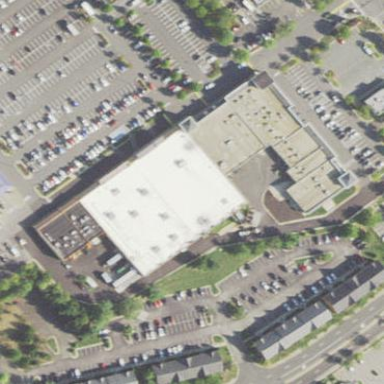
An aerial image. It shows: Retail building.